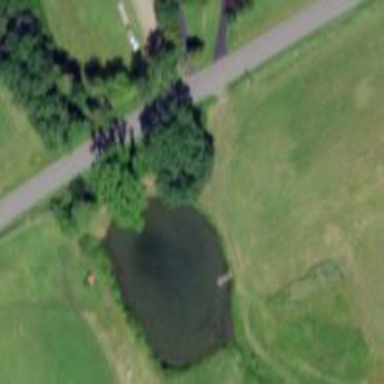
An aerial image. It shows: Pond with natural water.